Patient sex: M
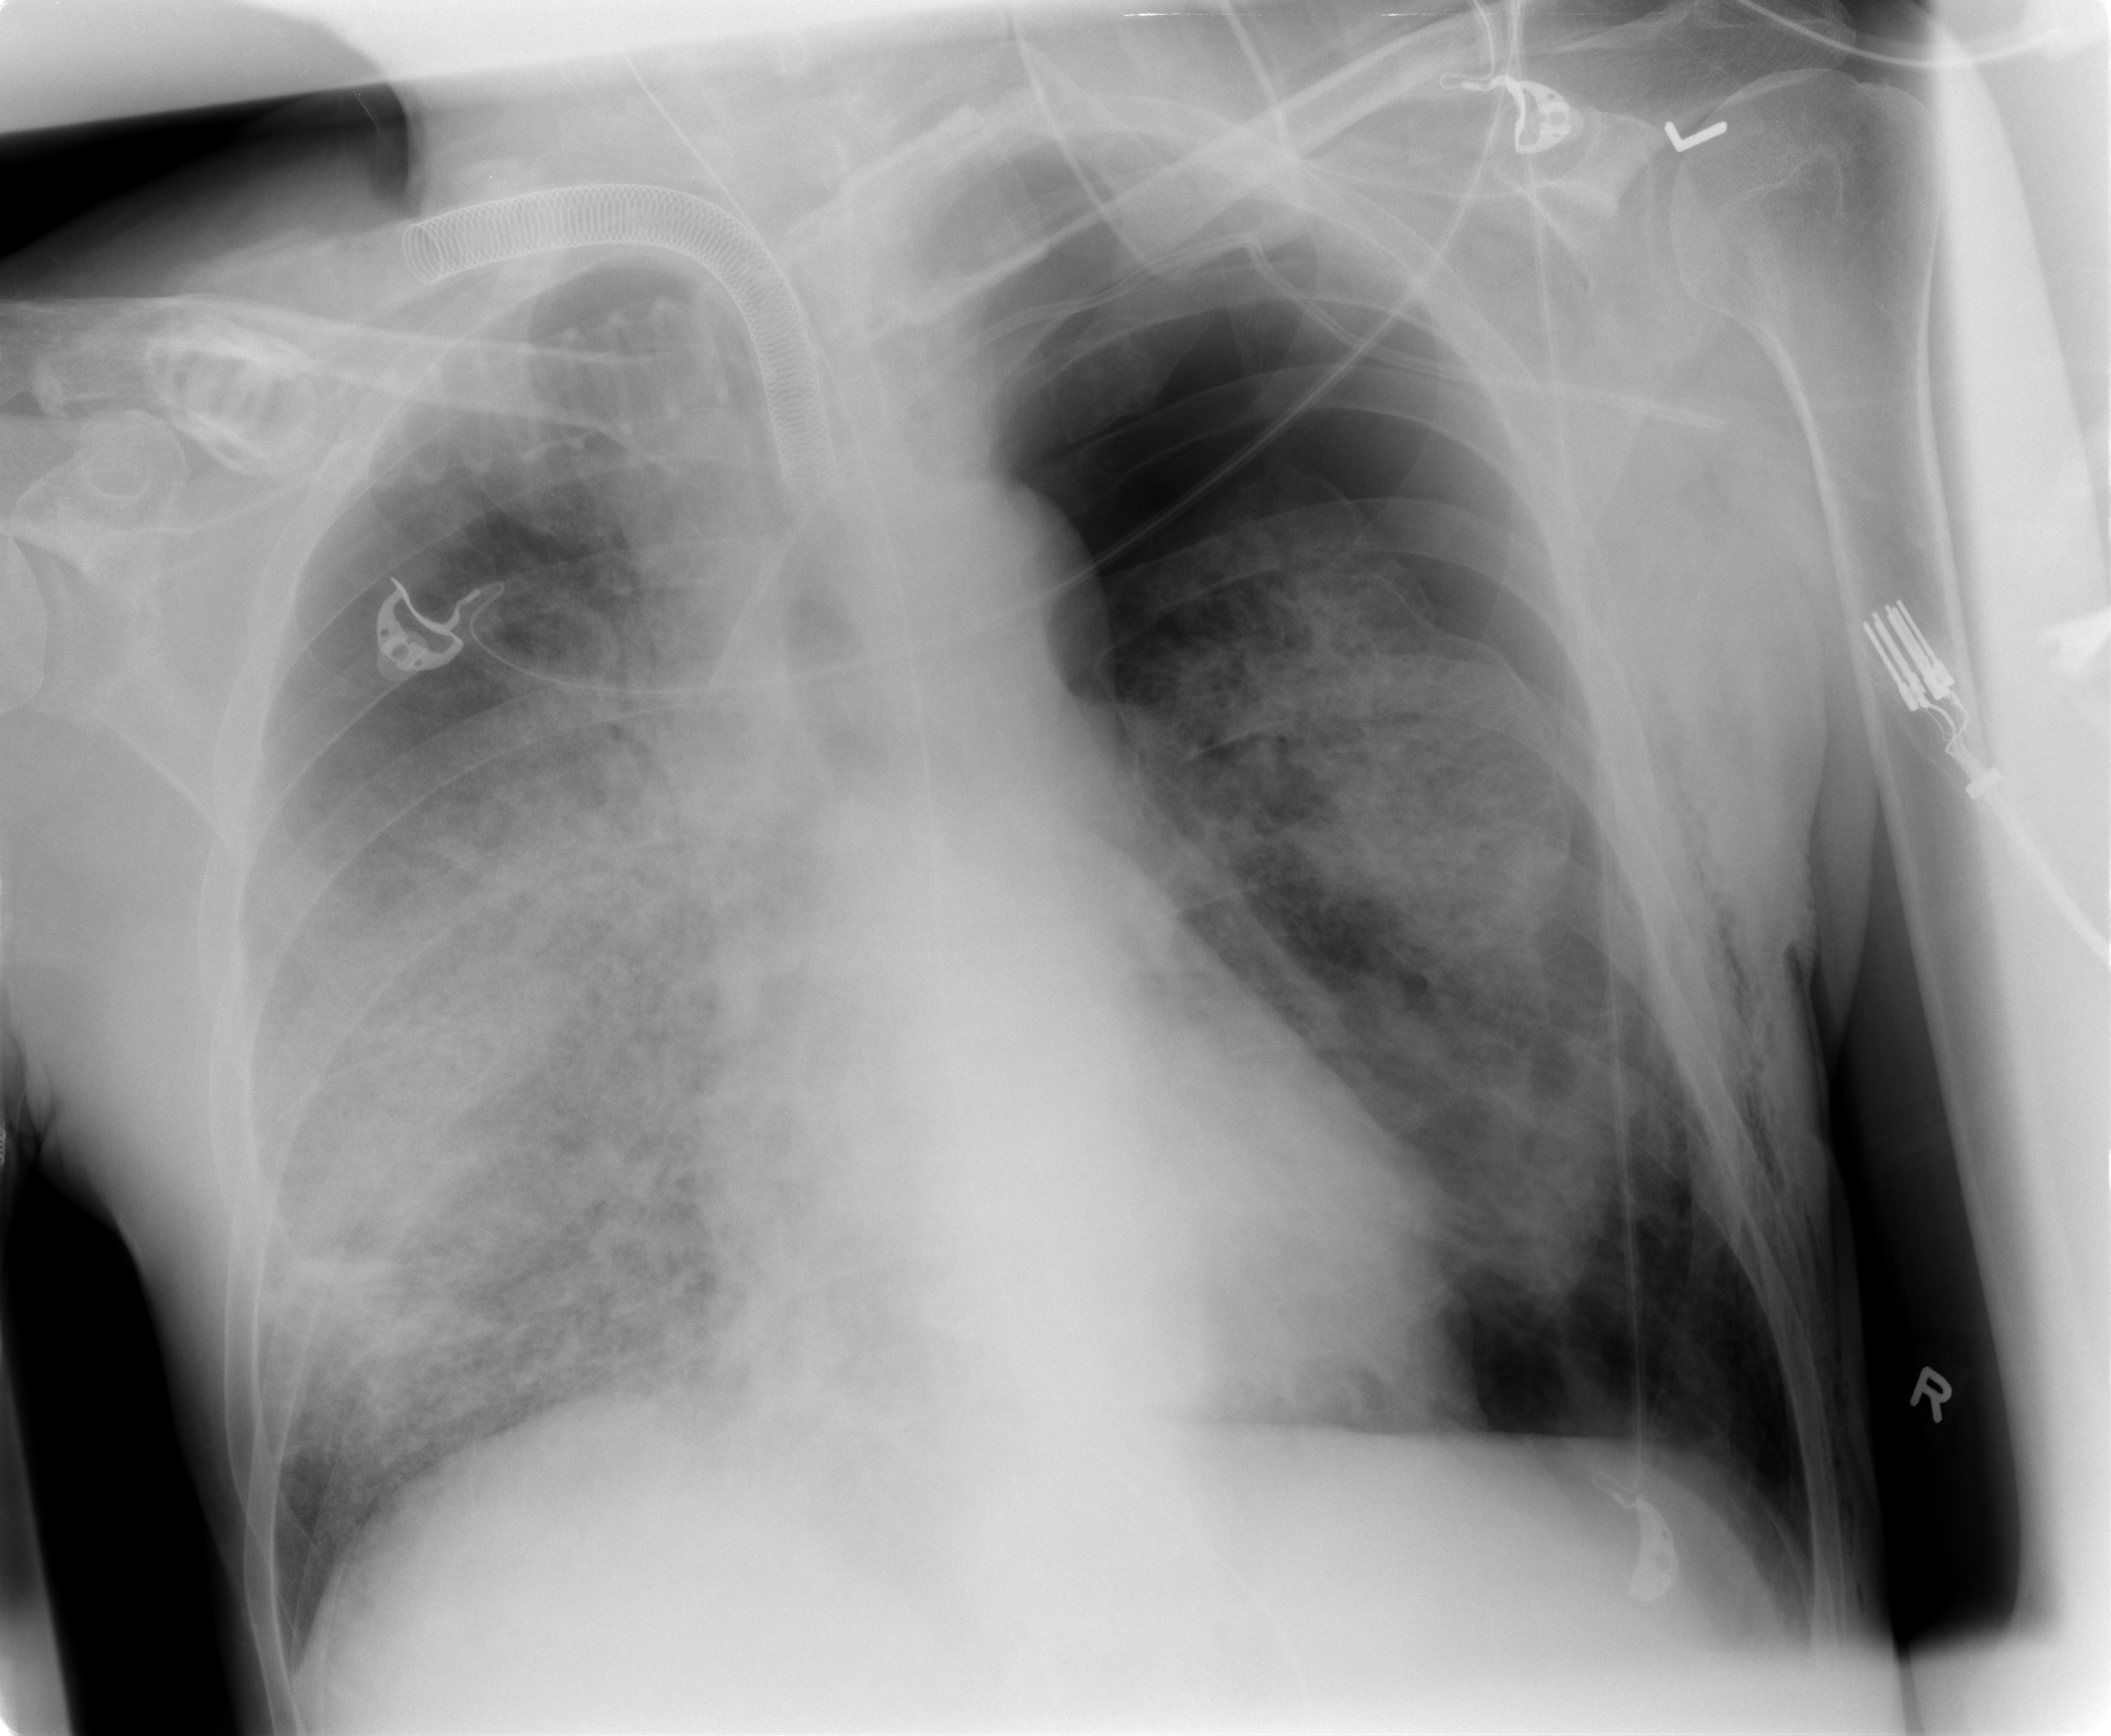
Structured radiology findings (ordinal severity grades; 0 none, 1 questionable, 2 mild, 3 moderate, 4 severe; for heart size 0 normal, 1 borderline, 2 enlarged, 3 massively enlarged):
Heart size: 0
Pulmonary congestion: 0
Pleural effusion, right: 0
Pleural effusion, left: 0
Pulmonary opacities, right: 3
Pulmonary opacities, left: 0
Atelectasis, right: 0
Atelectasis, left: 0